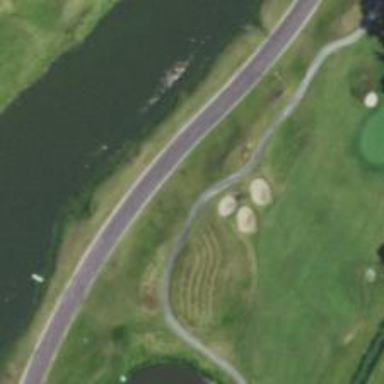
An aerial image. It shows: Service road designated as golf cart path.